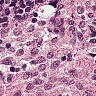
Metastatic tissue present: no